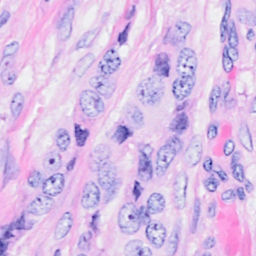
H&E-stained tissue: Breast